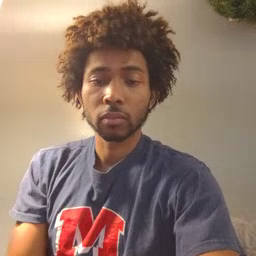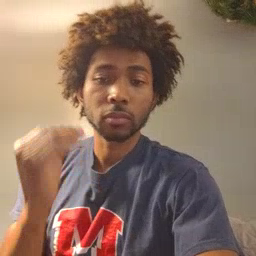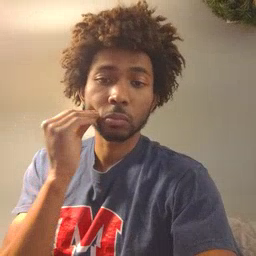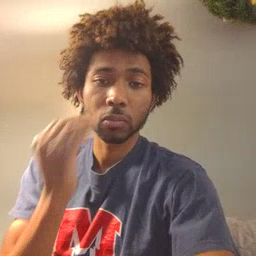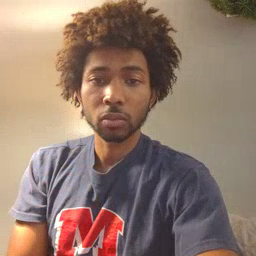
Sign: kiss